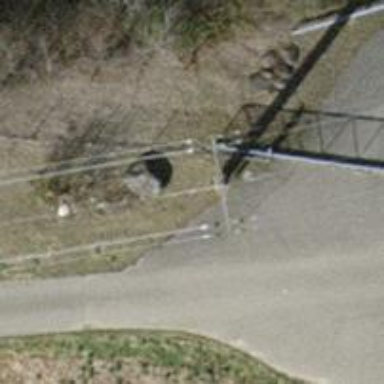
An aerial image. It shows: Power line in the image.